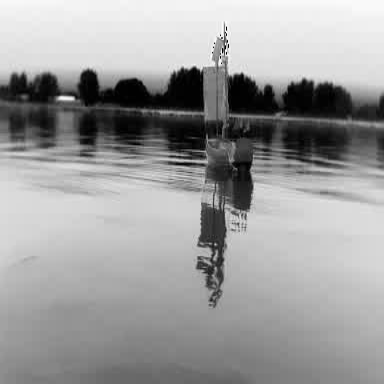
There is a sailboat in the infrared image.